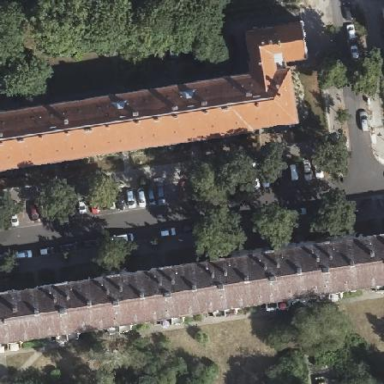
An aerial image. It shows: View of apartment building.